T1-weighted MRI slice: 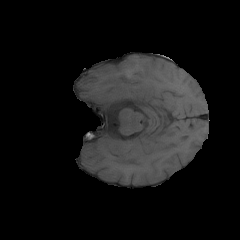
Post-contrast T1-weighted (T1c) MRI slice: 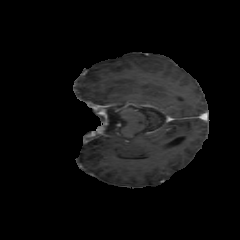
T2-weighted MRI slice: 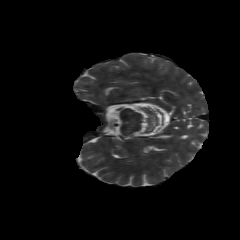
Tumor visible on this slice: no